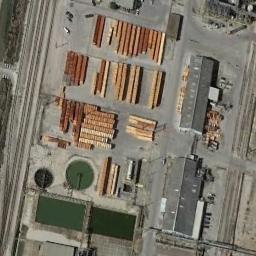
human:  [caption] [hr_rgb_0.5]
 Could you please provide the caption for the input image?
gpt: Many houses of different shapes are in the industrial area .

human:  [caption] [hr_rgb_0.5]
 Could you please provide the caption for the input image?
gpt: The industrial area has lots of industrial equipment, Several workshops and green areas .

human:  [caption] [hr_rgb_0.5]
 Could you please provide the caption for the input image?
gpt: Three buildings in the industrial area have blue roofs .

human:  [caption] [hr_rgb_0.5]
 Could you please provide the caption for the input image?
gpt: There are factories and roads in an industrial area, There are many open-air goods, And there is green space .

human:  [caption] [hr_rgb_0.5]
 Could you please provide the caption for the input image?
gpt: There are many brown containers beside two black buildings on the industrial area .